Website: home-depot
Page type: review-order
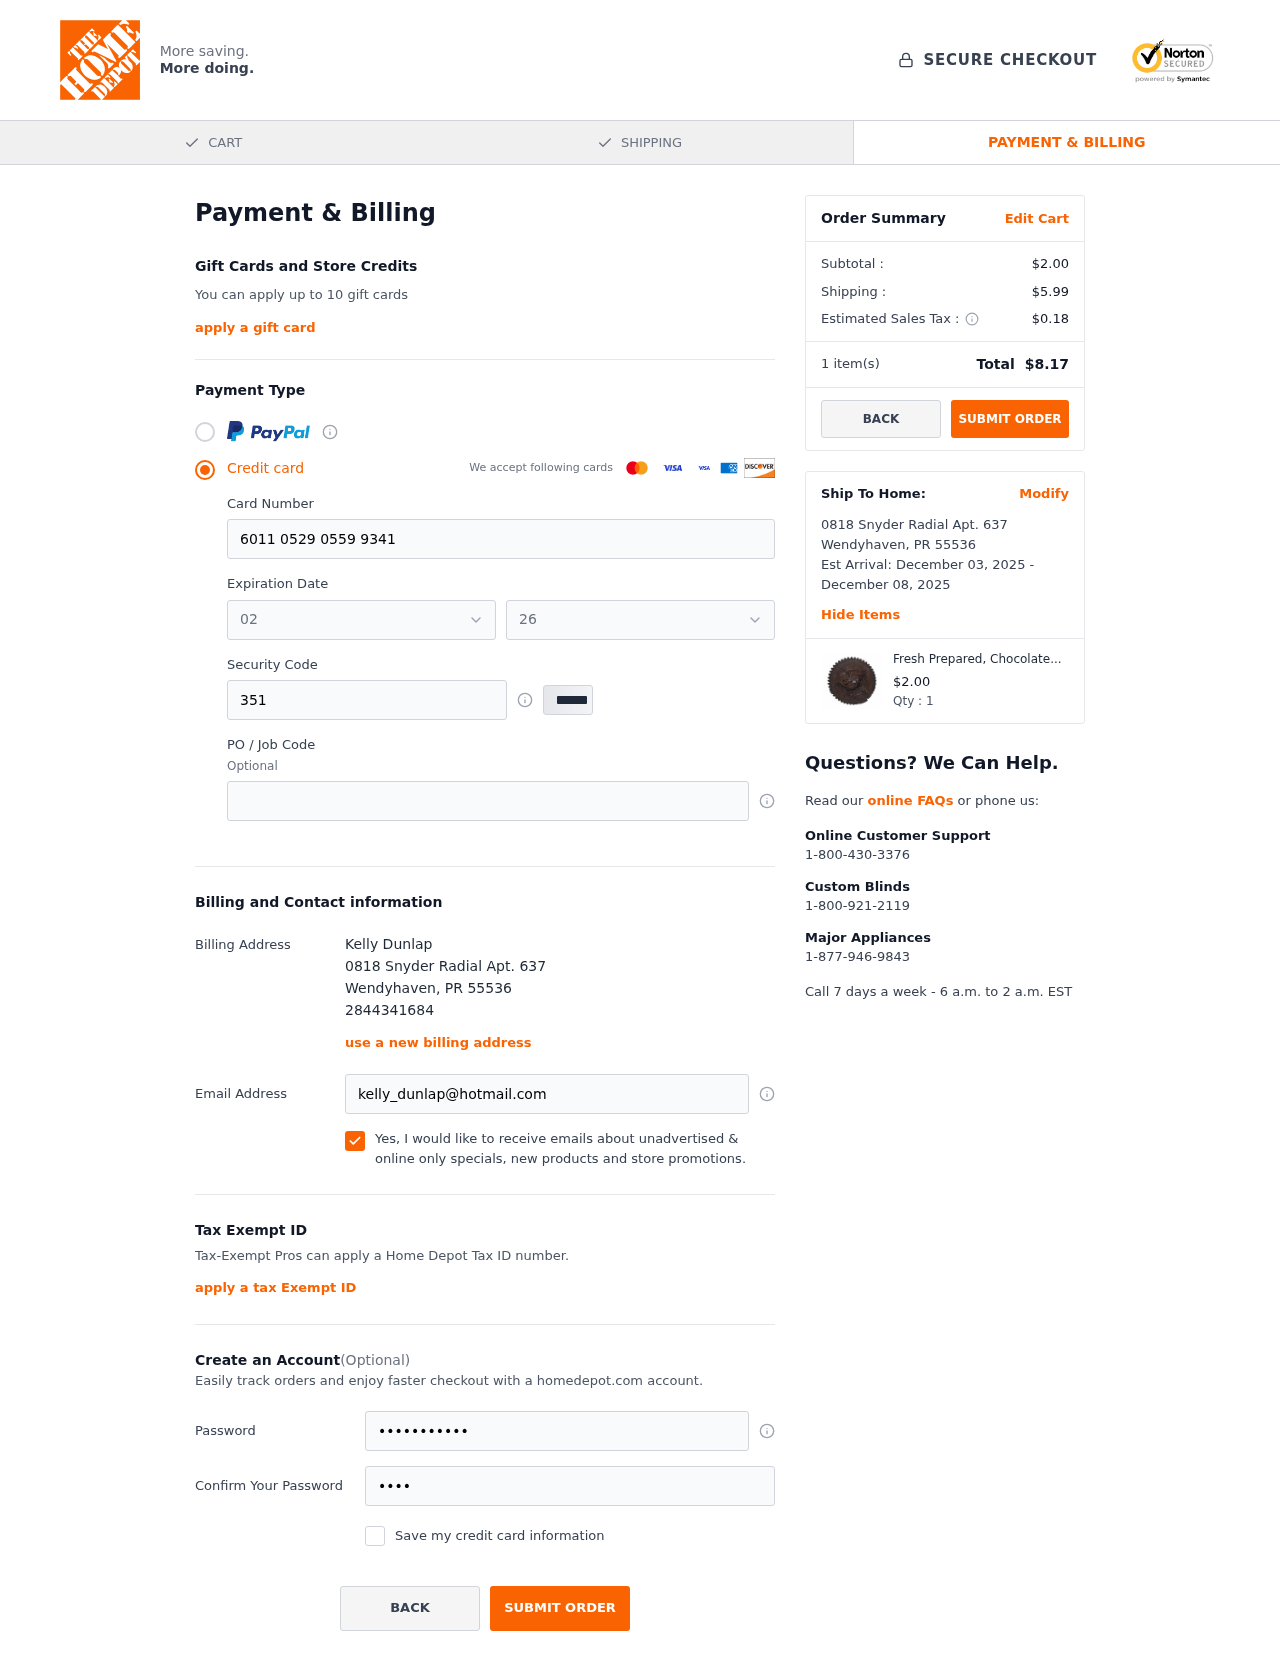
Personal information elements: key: PII_CARD_EXPIRY_MONTH
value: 02
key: PII_CARD_EXPIRY_YEAR
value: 26
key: PII_CITY
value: Wendyhaven
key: PII_FULLNAME
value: Kelly Dunlap
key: PII_PHONE
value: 2844341684
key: PII_POSTCODE
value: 55536
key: PII_STATE_ABBR
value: PR
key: PII_STREET
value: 0818 Snyder Radial Apt. 637
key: PII_CARD_NUMBER
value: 6011 0529 0559 9341
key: PII_CARD_CVV
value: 351
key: PII_EMAIL
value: kelly_dunlap@hotmail.com
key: PII_STATE
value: PR
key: PII_POSTCODE_FULL
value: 55536
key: PII_POSTCODE_NUMERIC
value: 55536
Product elements: key: PRODUCT1_NAME
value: Fresh Prepared, Chocolate Chip Muffin
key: PRODUCT1_PRICE
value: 2
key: PRODUCT1_QUANTITY
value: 1
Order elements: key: ORDER_SUBTOTAL
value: $2.00
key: ORDER_SHIPPING_COST
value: $5.99
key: ORDER_TAX
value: $0.18
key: ORDER_NUM_ITEMS
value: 1
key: ORDER_TOTAL
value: $8.17
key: ORDER_SHIPPING_DATE
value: December 03, 2025
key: ORDER_DELIVERY_DATE
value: December 08, 2025